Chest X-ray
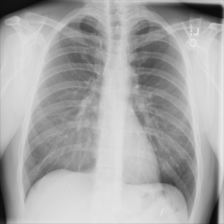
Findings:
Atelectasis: negative
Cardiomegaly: negative
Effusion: negative
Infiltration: negative
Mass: negative
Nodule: negative
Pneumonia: negative
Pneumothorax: negative
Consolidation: negative
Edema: negative
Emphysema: negative
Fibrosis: negative
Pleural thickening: negative
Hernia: negative